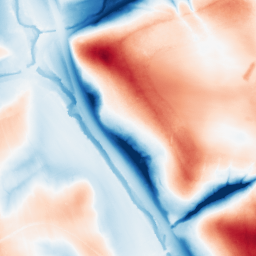
Category: trend_removal
Decomposition family: local_polynomial
Decomposition parameters: window_size: 101
degree: 2
Upsampling method: quintic
Upsampling parameters: scale: 8
Upsampling scale: 8